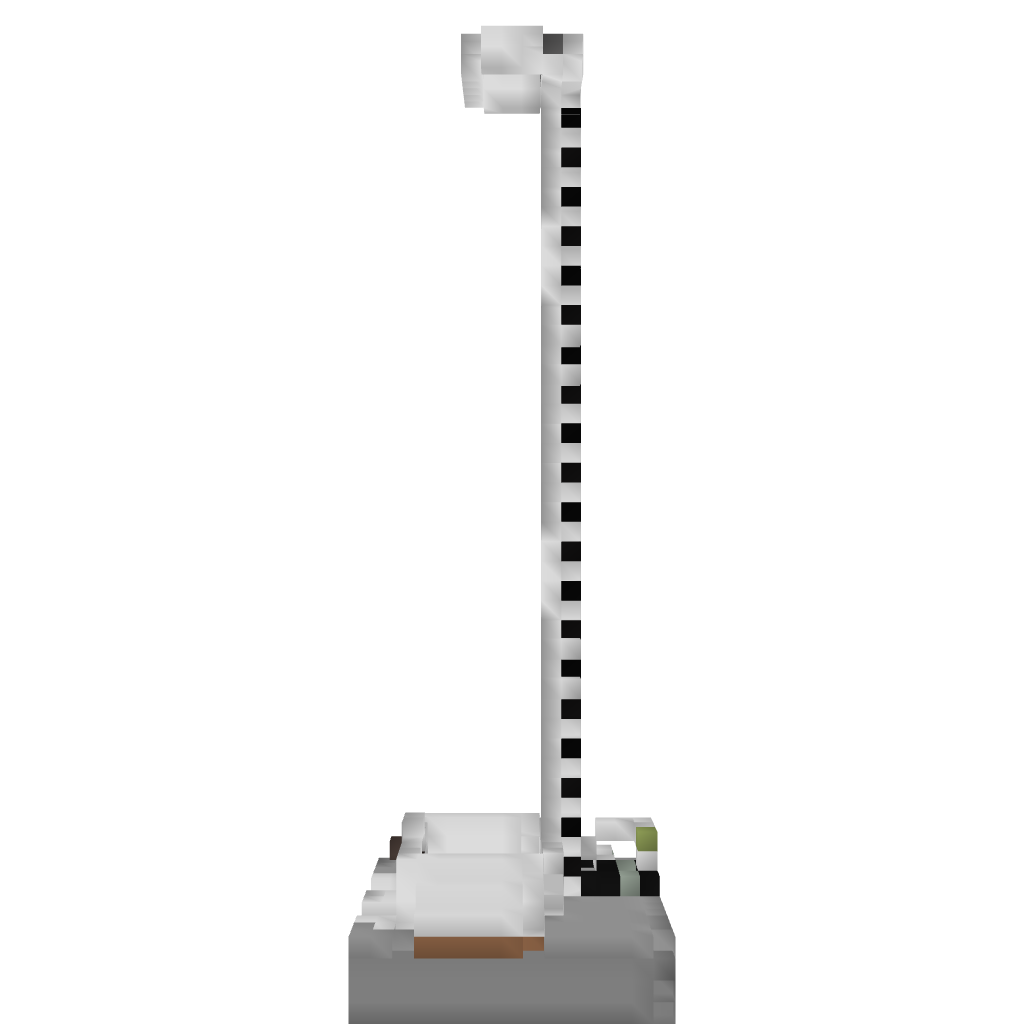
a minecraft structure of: Automatic farm